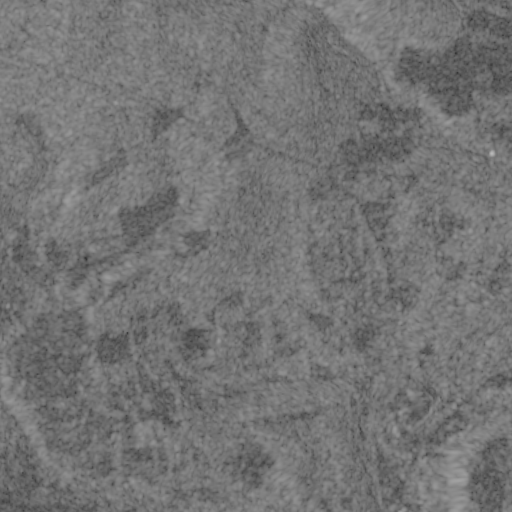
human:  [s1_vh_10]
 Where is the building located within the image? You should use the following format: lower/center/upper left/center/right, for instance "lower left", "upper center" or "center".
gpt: The building is located in the center right of the image.
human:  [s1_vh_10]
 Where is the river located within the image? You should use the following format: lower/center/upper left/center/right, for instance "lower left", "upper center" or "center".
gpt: The river is located in the upper left of the image.
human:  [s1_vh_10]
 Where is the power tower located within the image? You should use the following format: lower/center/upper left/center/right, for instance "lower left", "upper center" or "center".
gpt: There is no power tower in the image.

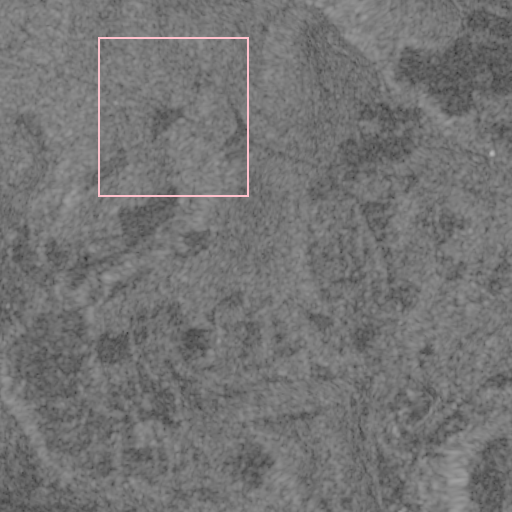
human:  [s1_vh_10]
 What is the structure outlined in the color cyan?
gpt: There is no cyan outline.
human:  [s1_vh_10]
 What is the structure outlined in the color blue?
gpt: There is no structure outlined in blue.